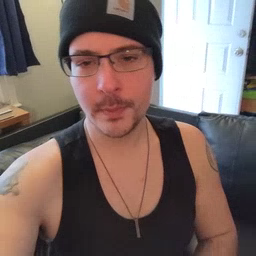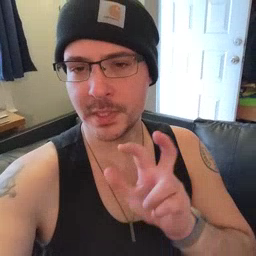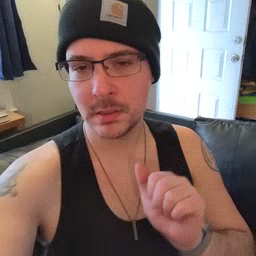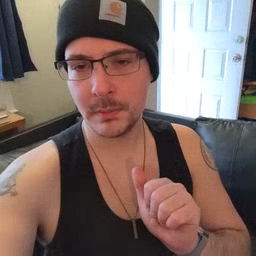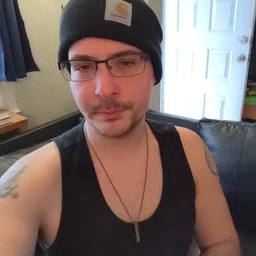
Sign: pizza